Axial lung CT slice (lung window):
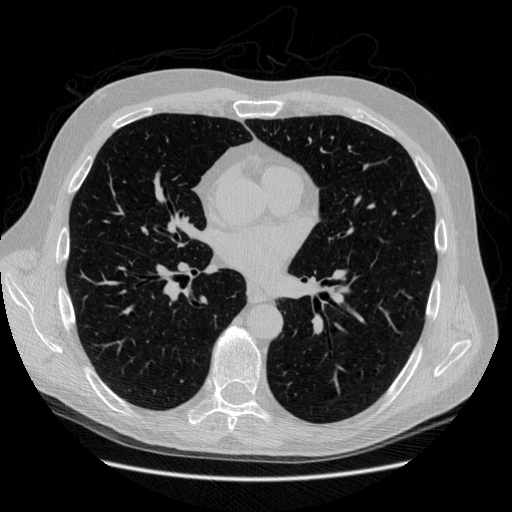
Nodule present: no